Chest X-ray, PA view. Patient: 62 years old, sex M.
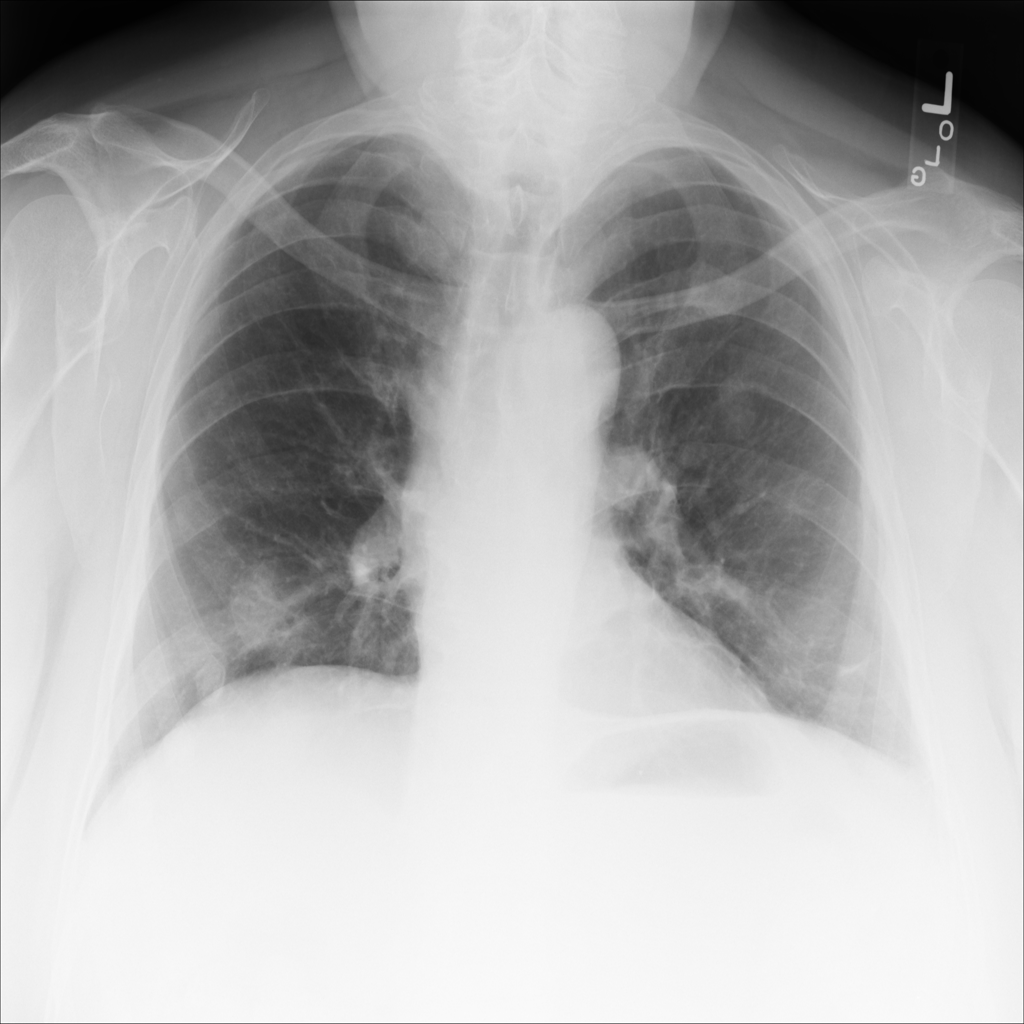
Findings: No Finding